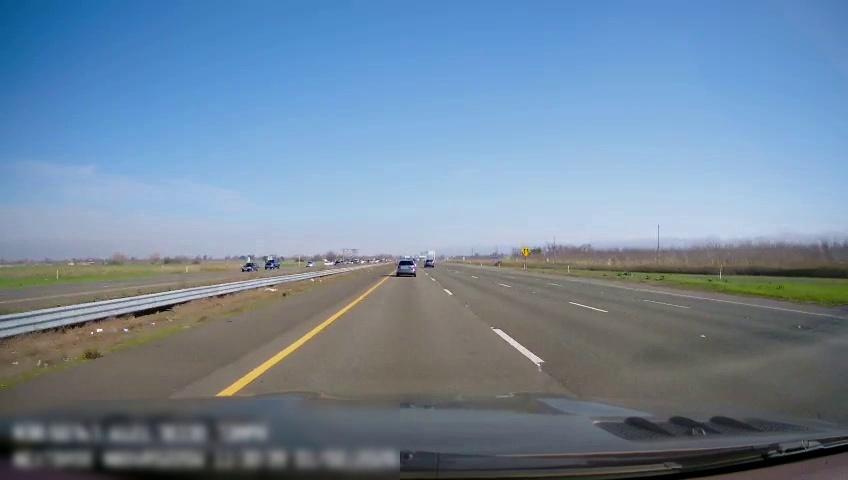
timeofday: Day
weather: Sunny
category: Drivable Space
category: Drivable Space
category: Vehicles | Car
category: Vehicles | Truck
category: Vehicles | SUV
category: Vehicles | SUV
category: Lanes | Current Lane
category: Lanes | Current Lane
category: Lanes | Alternate Lane
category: Lanes | Alternate Lane
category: Lanes | Alternate Lane
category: Lanes | Opposite Lane
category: Lanes | Opposite Lane
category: Traffic | Signs